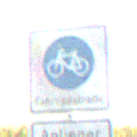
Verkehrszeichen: BeginnFahrradstrasse
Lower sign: PersonengruppenFrei1
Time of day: SunriseSunset
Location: Outdoor (RoadRail)
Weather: Clear
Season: NotSpecified
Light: Natural